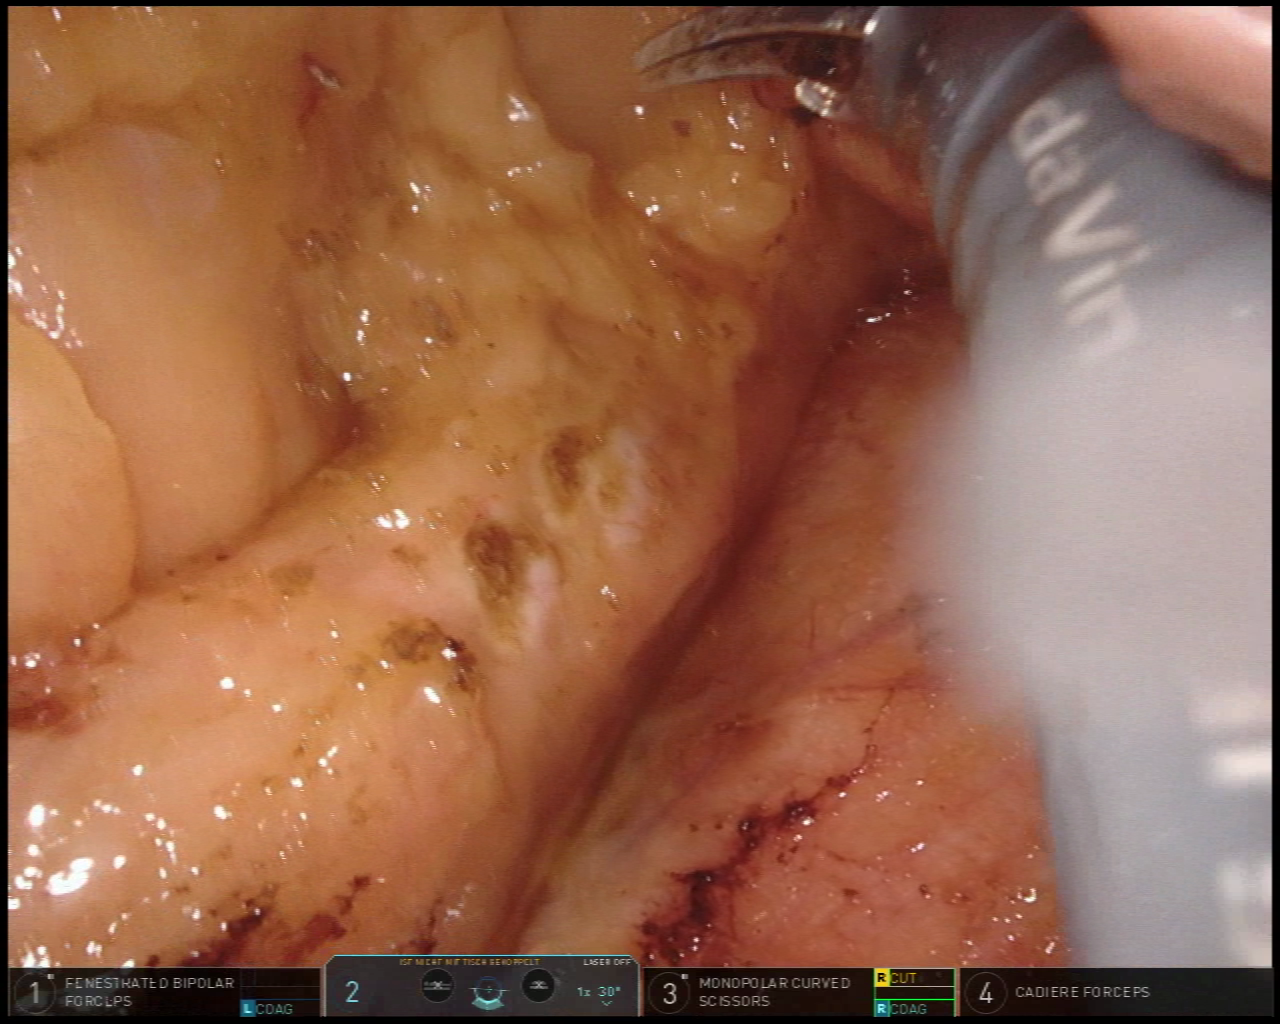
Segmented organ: pancreas
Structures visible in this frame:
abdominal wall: no
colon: no
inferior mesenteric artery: no
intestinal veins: no
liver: no
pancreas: yes
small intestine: no
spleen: no
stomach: no
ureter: no
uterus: no
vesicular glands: no